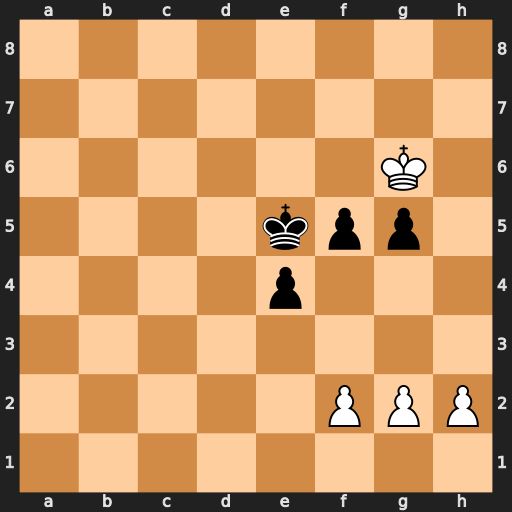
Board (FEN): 8/8/6K1/4kpp1/4p3/8/5PPP/8
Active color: w
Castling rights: -
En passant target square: -
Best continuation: Kxg5 f4 Kg4